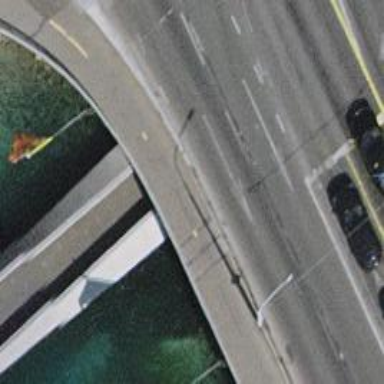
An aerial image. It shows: Guard rail.